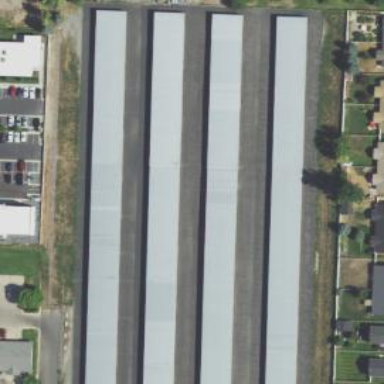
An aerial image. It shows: Storage rental shop.